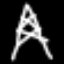
Label: The Eiffel Tower